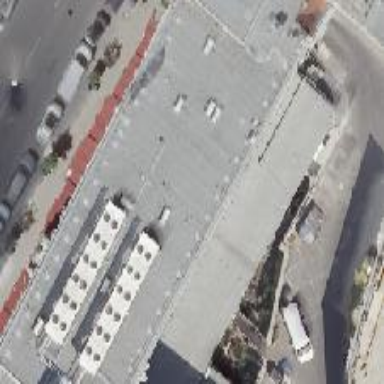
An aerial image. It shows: Commercial building.